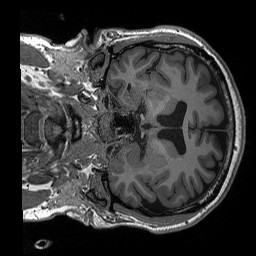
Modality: T1w
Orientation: coronal
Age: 26
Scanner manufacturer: siemens
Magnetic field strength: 3 T
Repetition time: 2.3 s
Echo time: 0.00296 s